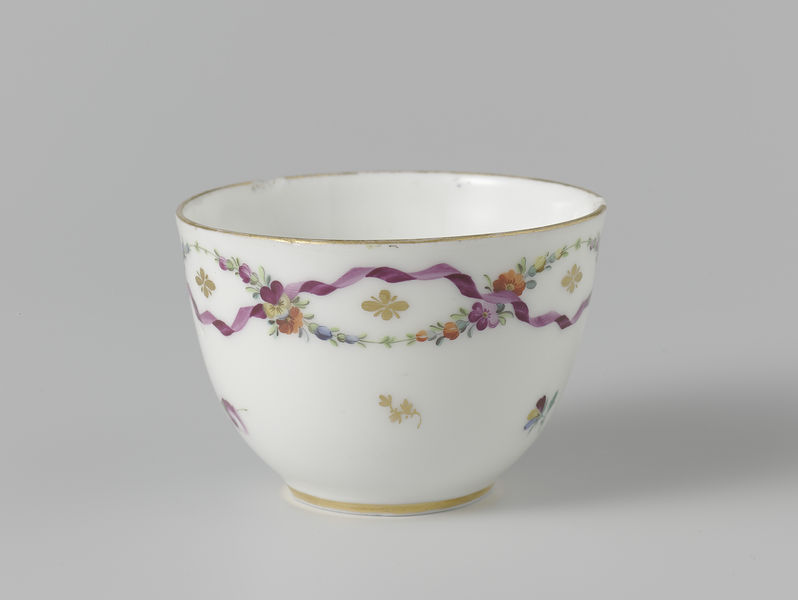
Titel: Kop zonder oor, beschilderd met strooibloemen en gouden lovertjes
Künstler: Koninklijke Porseleinfabriek Dommer & Co.
Standort: Amsterdam
Institution: Rijksmuseum
Schlagwörter: blanc, blanche, fleurs, porcelaine, fleur, oiseau, dore, bol, peint, porcellaine, tasse, coupe, dorure, decor, ruban, or, guirlande, pensées, arabesques, arabesque, ebrechure, porcellain, dore or